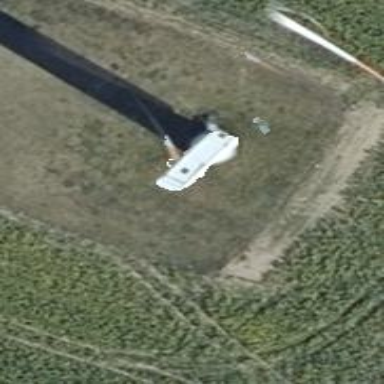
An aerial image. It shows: Wind generator with horizontal axis. The wind turbine is from Vestas.